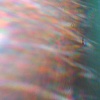
Label: sunburn